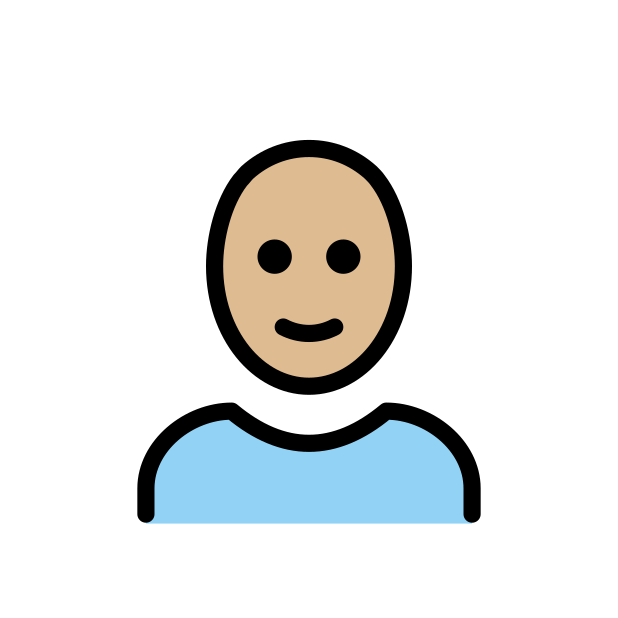
man: medium-light skin tone, bald